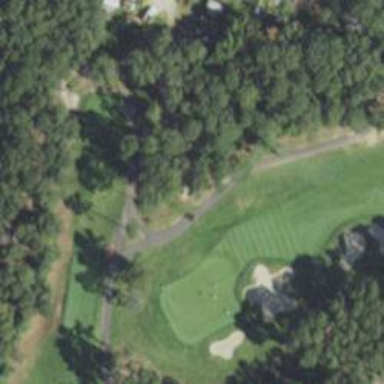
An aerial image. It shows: Pathway for golfing.